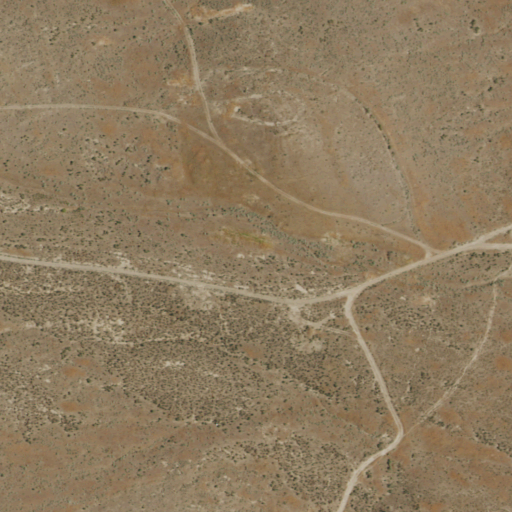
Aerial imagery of valley in Nevada named Siskiyou Gulch containing shrub and grassland